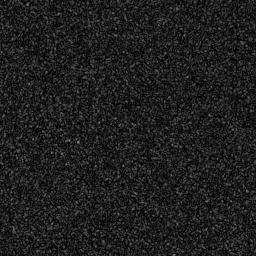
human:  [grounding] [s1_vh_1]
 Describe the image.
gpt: In the satellite image, there is  <ref>2 small ship </ref> <box>[[51, 72, 58, 83, 0], [44, 87, 50, 96, 0]]</box> located at bottom.